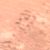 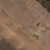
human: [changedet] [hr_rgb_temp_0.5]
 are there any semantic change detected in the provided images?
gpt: Desert left the place to urbanization.